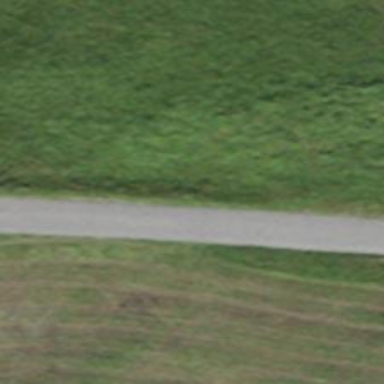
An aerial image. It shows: Paved track road with grade1 track type.